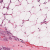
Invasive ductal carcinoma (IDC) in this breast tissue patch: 1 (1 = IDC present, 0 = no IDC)